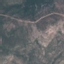
Land use / land cover: HerbaceousVegetation